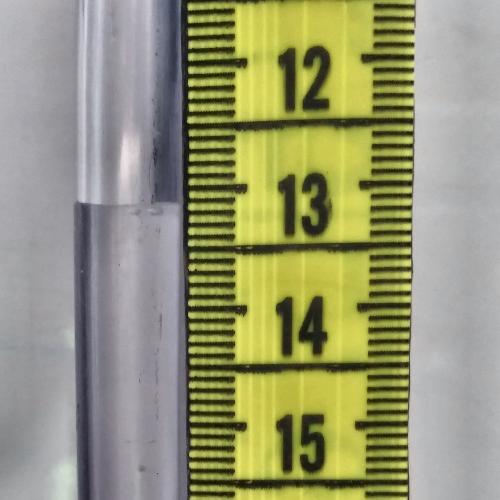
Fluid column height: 13.1 cm